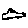
Label: car